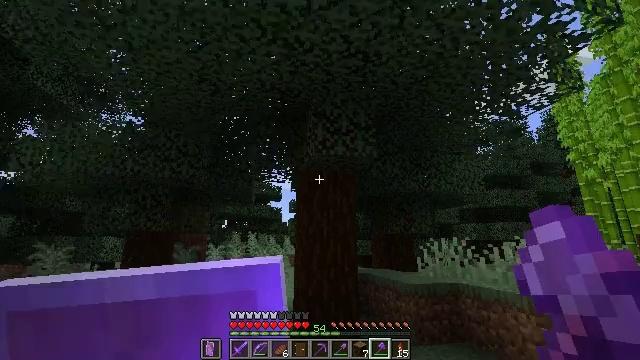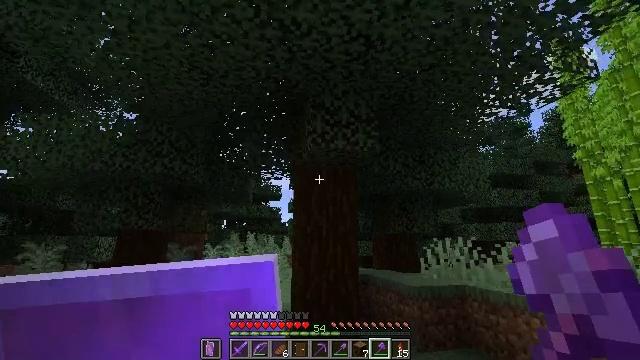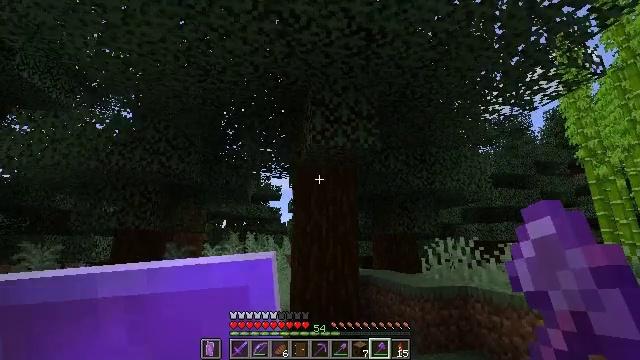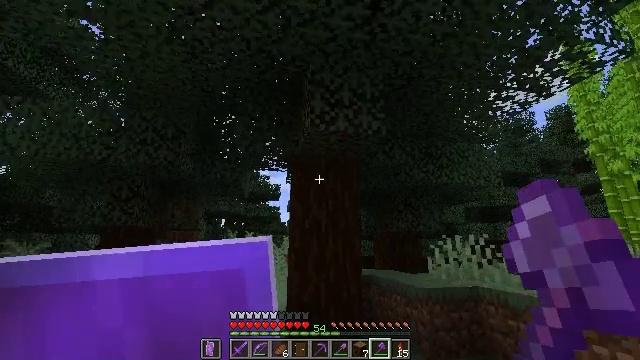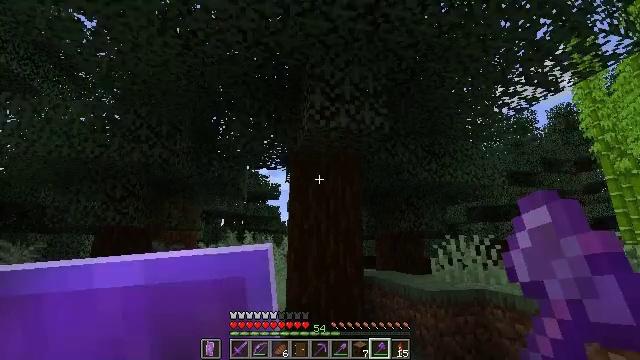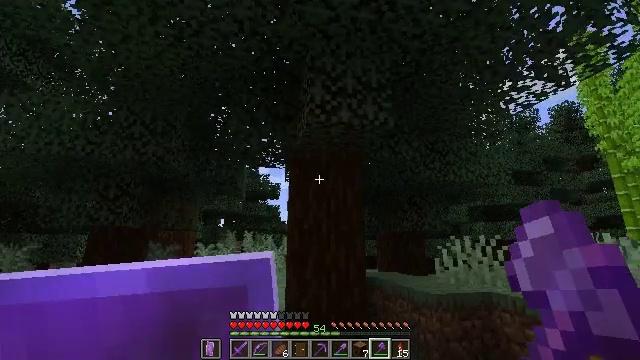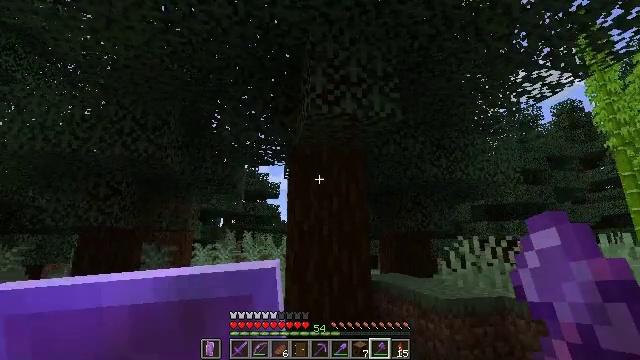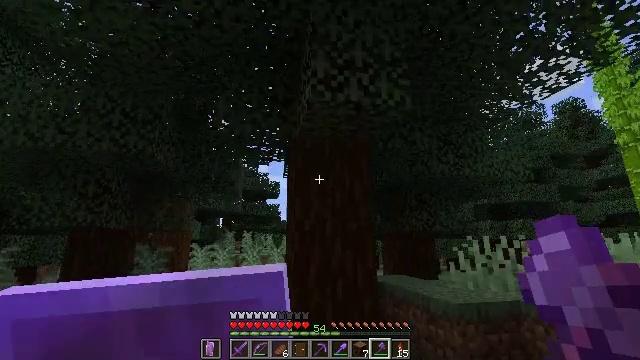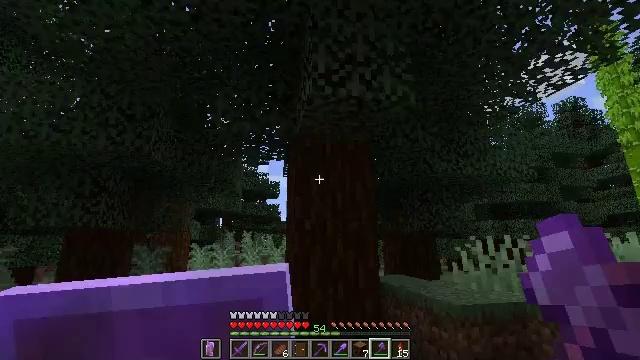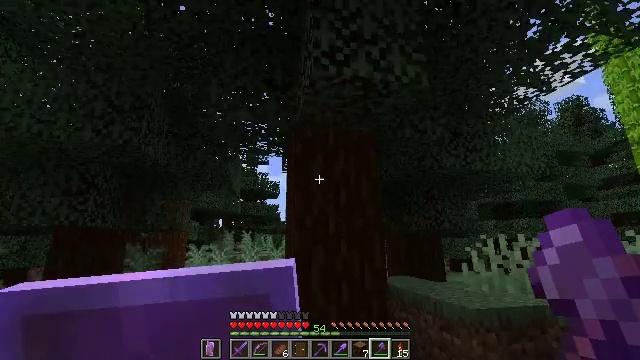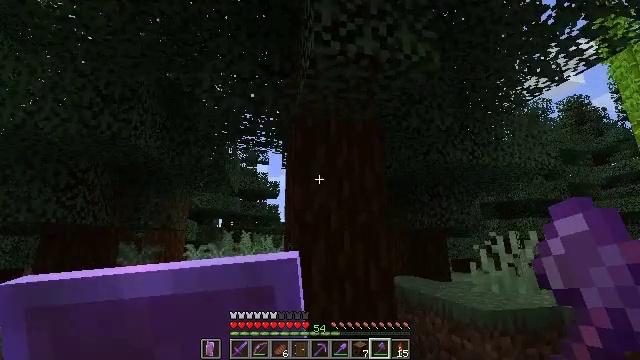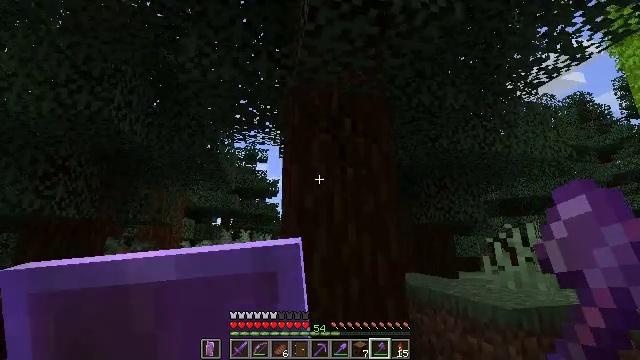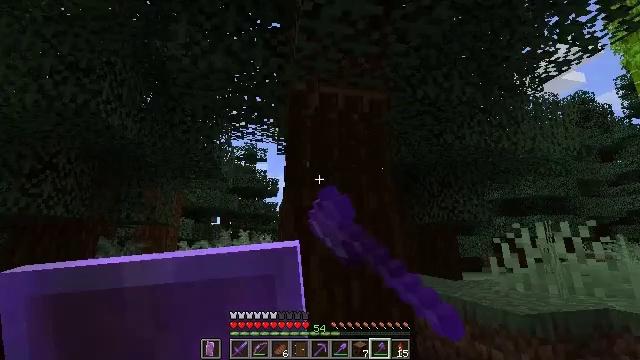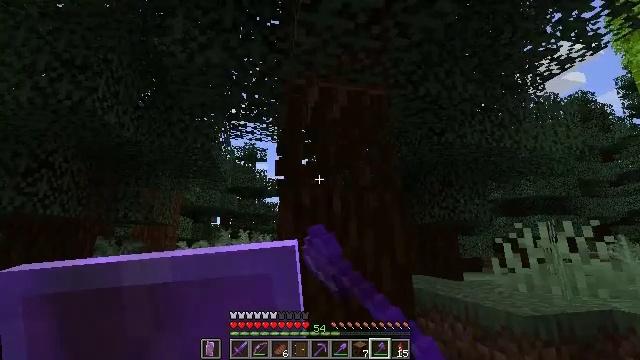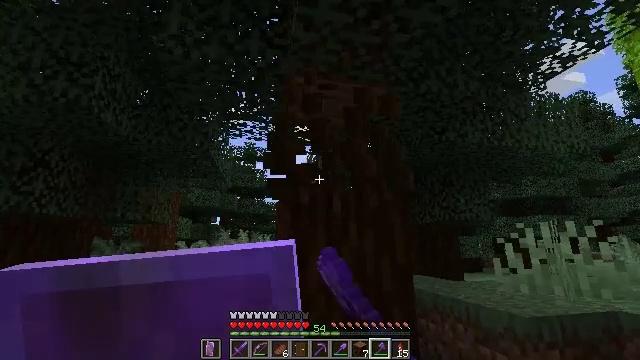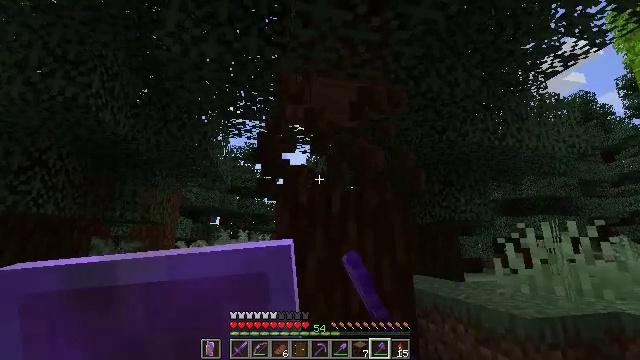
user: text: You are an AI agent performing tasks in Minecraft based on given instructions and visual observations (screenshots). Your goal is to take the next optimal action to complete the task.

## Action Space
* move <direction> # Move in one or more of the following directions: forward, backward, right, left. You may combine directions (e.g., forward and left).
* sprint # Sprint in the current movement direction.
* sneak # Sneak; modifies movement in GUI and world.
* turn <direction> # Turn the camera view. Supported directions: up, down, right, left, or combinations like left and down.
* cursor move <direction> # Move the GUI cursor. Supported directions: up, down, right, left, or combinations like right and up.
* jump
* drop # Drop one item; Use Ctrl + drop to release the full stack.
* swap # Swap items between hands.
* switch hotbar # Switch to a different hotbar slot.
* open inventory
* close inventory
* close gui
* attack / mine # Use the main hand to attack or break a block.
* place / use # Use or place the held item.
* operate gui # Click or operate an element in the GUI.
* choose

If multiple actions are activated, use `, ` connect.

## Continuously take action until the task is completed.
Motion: motion action
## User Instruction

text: Harvest the spruce log from a tree trunk.
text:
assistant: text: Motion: move forward
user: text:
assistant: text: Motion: move forward
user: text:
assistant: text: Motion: move forward
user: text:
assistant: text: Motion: move forward
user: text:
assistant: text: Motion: move forward
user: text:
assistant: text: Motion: move forward
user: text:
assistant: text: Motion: move forward
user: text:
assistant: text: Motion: move forward
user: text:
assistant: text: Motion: move forward
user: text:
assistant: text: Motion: move forward
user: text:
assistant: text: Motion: move forward, attack / mine
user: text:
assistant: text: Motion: attack / mine
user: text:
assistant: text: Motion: attack / mine
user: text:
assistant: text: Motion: attack / mine
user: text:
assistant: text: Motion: attack / mine
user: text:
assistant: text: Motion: attack / mine
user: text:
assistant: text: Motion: attack / mine
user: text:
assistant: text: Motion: attack / mine
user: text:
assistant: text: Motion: turn right and down, attack / mine
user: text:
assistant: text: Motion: turn right and down, attack / mine
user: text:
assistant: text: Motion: attack / mine
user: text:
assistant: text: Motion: attack / mine
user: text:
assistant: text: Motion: attack / mine
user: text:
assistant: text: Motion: attack / mine
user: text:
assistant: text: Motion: attack / mine
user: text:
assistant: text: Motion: attack / mine
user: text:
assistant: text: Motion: move forward
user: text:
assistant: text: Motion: move forward
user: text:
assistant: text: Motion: move forward
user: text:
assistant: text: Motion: move forward